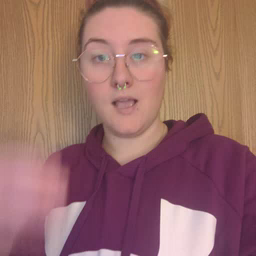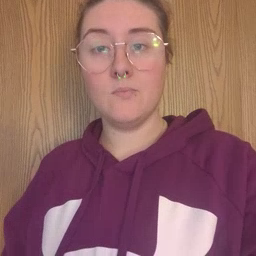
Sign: why